RGB frame:
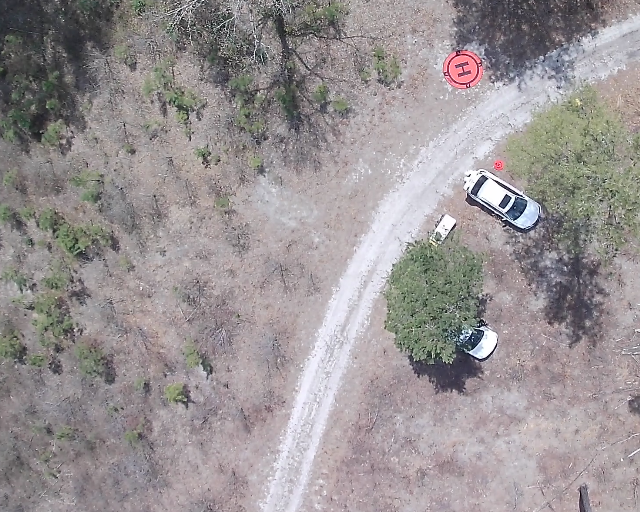
Thermal frame:
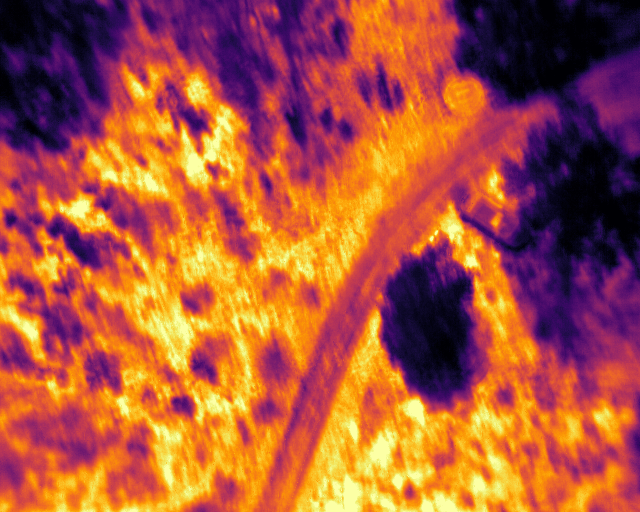
Captured: 2026-02-26 02:33:03
Pixels at or above 80 °C: 0 (fraction of frame: 0)